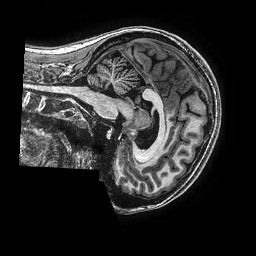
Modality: T1w
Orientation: sagittal
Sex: female
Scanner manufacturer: ge
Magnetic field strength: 3 T
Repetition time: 0.00766 s
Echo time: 0.003476 s